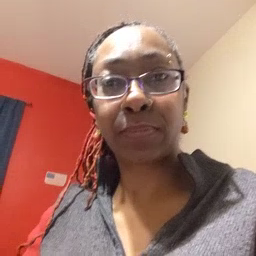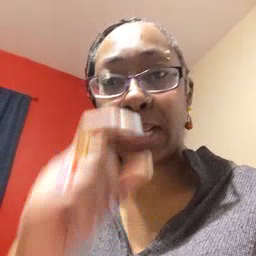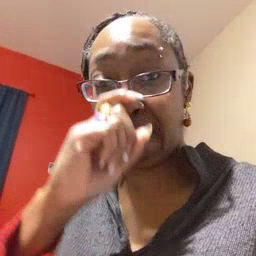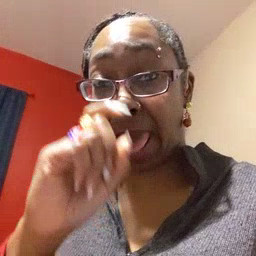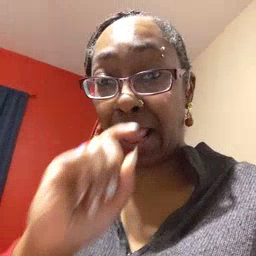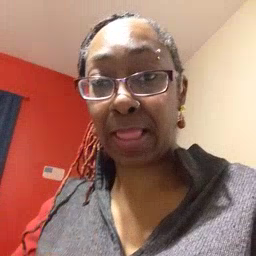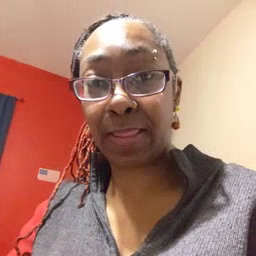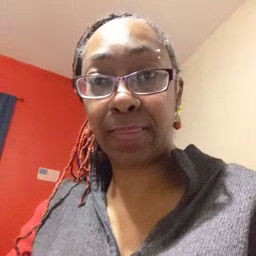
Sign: doll